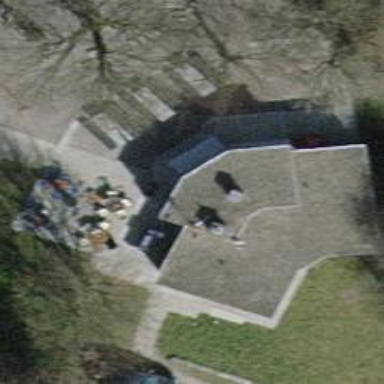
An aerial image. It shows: Cafe.